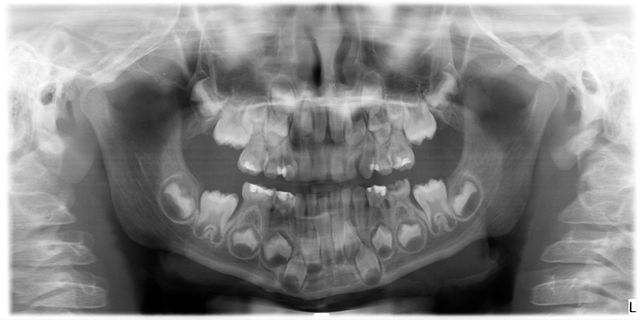
child